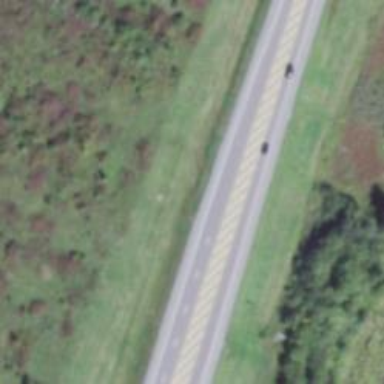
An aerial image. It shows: Trunk highway.